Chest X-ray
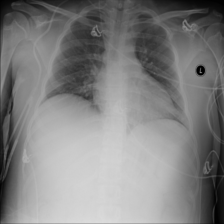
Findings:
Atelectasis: positive
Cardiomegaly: negative
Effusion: negative
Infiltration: positive
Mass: negative
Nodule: negative
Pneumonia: negative
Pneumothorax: negative
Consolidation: negative
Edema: negative
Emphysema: negative
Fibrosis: negative
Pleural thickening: negative
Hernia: negative